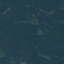
Label: Forest